Question: How to change the vertical space between series titles. Is it possible to separate the series titles into two groups and have a gap between them, like this one:

Thanks.
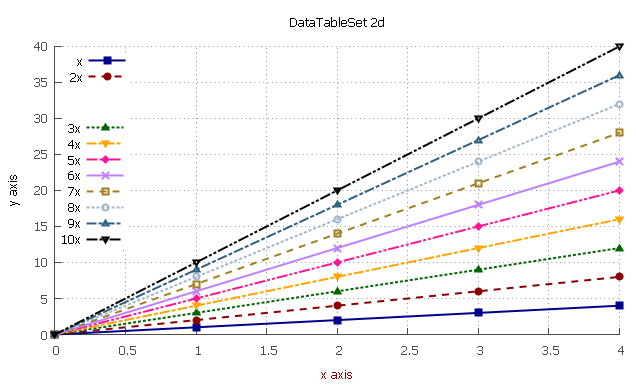
Answer: You can insert some kind of 'dummy' plot where you want to have the white space:
'''
set xrange [0:4]
set key left
plot x, 2*x t '2x', NaN title ' ' lt -3, 3*x t '3x', 4*x t '4x'
'''
The special linetype '-3' doesn't draw any line at all, using 'linewidth 0' wouldn't work for all terminals (e.g. postscript). And the title must contain one space character, otherwise the key entry would be dismissed.